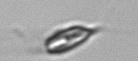
Label: Chrysochromulina